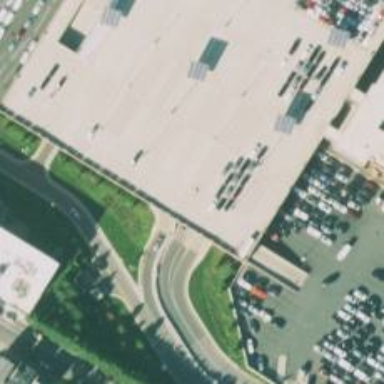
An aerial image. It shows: Car rental service.